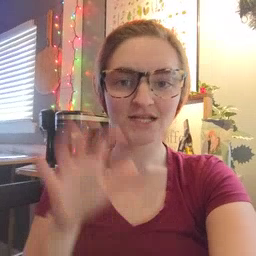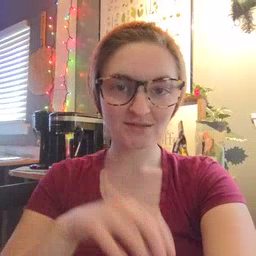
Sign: alligator